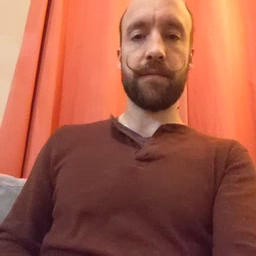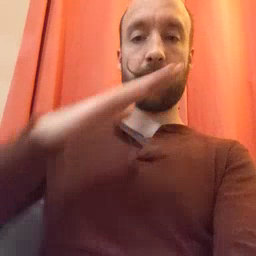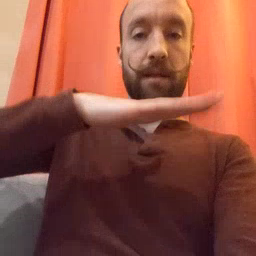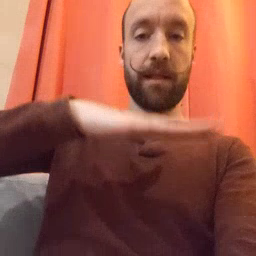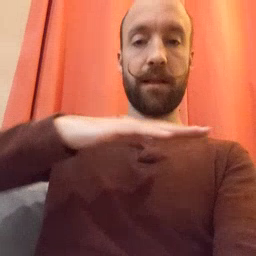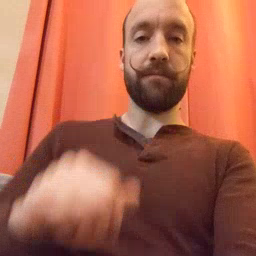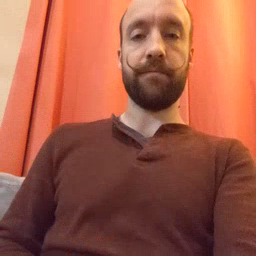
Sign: table